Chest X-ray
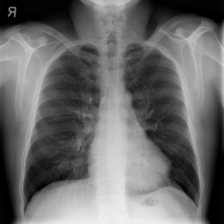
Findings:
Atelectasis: negative
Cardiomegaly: negative
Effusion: negative
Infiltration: positive
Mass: negative
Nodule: negative
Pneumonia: negative
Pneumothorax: negative
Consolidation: negative
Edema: negative
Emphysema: negative
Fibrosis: negative
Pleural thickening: negative
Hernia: negative